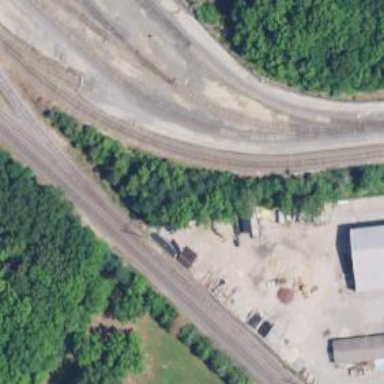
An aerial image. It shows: Railway track.